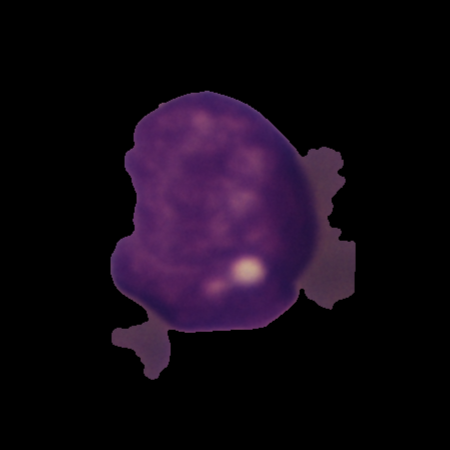
Label: cancer